Question: I am looking to create a VBA macro (from Excel) that searches for an email with an account number in the body, and deletes all other table elements within that email except for the row with my element I specified.
For example, please see the attachment below. Let's say the number I searched for was the "222222222222" number. I would need the VBA code to keep the table headers, delete all of the accounts that are not the "<PHONE>" (so all of the 1111 accounts) while also keeping the holding quantity. Is there code that can delete all text after "<PHONE>" but stop deleting at the word "Term"? On that token, can it start deleting after the word "Deadline" but stop deleting when it reaches the "222222..." account?

Please let me know if there are any methods I can focus on to achieve this.
Thank you!
(P.S. these emails vary in length, and many of them are received every day. Additionally, I already have the code that can search and open the email by searching for text. I just can't figure out how to delete this extraneous stuff I'm not looking for.)
I have attached my relevant code to search and open the email below:
'''
Dim olApp As Outlook.Application
Dim olNs As Namespace
Dim Fldr As MAPIFolder
Dim olMail As Outlook.MailItem
Dim i As Integer
Dim olMsg As Outlook.MailItem
Dim r As Range
Dim strLocation As String
Dim o As Outlook.Application
Dim strbody As String
Dim objInspector As Object
Set r = ActiveSheet.Buttons(Application.Caller).TopLeftCell
Range(Cells(r.Row, r.Column), Cells(r.Row, r.Column)).Select
Set olApp = New Outlook.Application
Set olNs = olApp.GetNamespace("MAPI")
Set Fldr = olNs.GetDefaultFolder(olFolderInbox).Folders(" Notifications Macro")
i = 1
For Each olMail In Fldr.Items
If InStr(olMail.body, ActiveCell.Offset(rowOffset:=0, ColumnOffset:=-3).Value) <> 0 Then
olMail.display
If InStr(olMail.body, "Mandatory Event: No Responses Required for this") Then
strbody = "<BODY style=font-size:11pt;font-family:Calibri>Team,<br><br>" & _
"Please see the notice below regarding " & _
ActiveCell.Offset(rowOffset:=0, ColumnOffset:=-2).Value & _
".<br><br> This is for informational purposes and no action is required.<br><br>" & _
"Thank you!"
With olMail.Forward
.To = ActiveCell.Offset(ColumnOffset:=-1)
.display
SendKeys ("%")
SendKeys ("7")
'Call Sleep
Application.Wait (Now + TimeValue("0:00:03"))
.HTMLBody = strbody & "<br>" & .HTMLBody
.HTMLBody = Replace(.HTMLBody, ActiveCell.Offset(rowOffset:=0, ColumnOffset:=-3).Value, "<FONT style=" & Chr(34) & "BACKGROUND-COLOR: yellow" & Chr(34) & ">" & ActiveCell.Offset(rowOffset:=0, ColumnOffset:=-3).Value & "</FONT>")
End With
End If
If InStr(olMail.body, "Warning: Response Required") Then
strbody = "<BODY style=font-size:11pt;font-family:Calibri>Team,<br><br>" & _
"Please see the notice below regarding " & _
ActiveCell.Offset(rowOffset:=0, ColumnOffset:=-2).Value & _
".<br><br> If the client wishes to make an election, they will need to call the corresponding team before the deadline indicated on the notice.<br><br>" & _
"Thank you!"
With olMail.Forward
.To = ActiveCell.Offset(ColumnOffset:=-1)
.display
SendKeys ("%")
SendKeys ("7")
'Call Sleep
Application.Wait (Now + TimeValue("0:00:03"))
.HTMLBody = strbody & "<br>" & .HTMLBody
.HTMLBody = Replace(.HTMLBody, ActiveCell.Offset(rowOffset:=0, ColumnOffset:=-3).Value, "<FONT style=" & Chr(34) & "BACKGROUND-COLOR: yellow" & Chr(34) & ">" & ActiveCell.Offset(rowOffset:=0, ColumnOffset:=-3).Value & "</FONT>")
End With
End If
End If
Next
End Sub
'''
The code may look confusing, but all it does is it searches a specific outlook folder for mail containing a certain value (in cell A1... in this case... 222222222222) and then opens the email, forwards the email, and highlights the account number <PHONE>) within the email.
Ideally, a snippet of code that could delete all text before the "22222222" account number up until the word "Deadline" in addition to code that could delete text after the "<PHONE>" number until it hits the word "Term". The issue is that I would also need the quantity holding to stay, and since this number can really be anything it's difficult for me to think of how to do this.
Any guidance would be appreciated!
-- EDIT --
Here is the code for the "table" even though it does not actually display the table tags. This is where the account numbers appeared. I changed them to "111111" and "222222" respectively.
'''
</table>
<div class="normalHeader xsmall" style="color:'CE0000'; background-color: white;">
Mandatory Event: No Responses Required for this event <br/>
</div>
<table width="98%" border="0" cellspacing="0" cellpadding="4">
<tr>
<td>
&nbsp;
</td>
</tr>
<tr bgcolor="EEEEEE">
<td class="normalHeader medium" align="left" colspan="7">
Account Details
</td>
</tr>
<tr bgcolor="EFEFEF">
<td class="normalHeader xsmallAlternate" style="background-color: #EFEFEF;">
Account
</td>
<td width="100">
&nbsp;
</td>
<td align="center" class="normalHeader xsmallAlternate" width="20%" nowrap="true" style="background-color: #EFEFEF;" colspan="3">
Holding Quantity
</td>
<td width="100">
&nbsp;
</td>
<td class="normalHeader xsmallAlternate" nowrap="true" style="background-color: #EFEFEF;">
Account Deadline
</td>
</tr>
<tr class="xsmall">
<td nowrap="true">
<PHONE>
</td>
<td>&nbsp;</td>
<td width="100">
&nbsp;
</td>
<td align="right" nowrap="true">
25,000
</td>
<td width="100">
&nbsp;
</td>
<td>&nbsp;</td>
<td style="font-weight: bold;">
</td>
</tr>
<tr class="xsmall">
<td nowrap="true">
<PHONE>
</td>
<td>&nbsp;</td>
<td width="100">
&nbsp;
</td>
<td align="right" nowrap="true">
50,000
</td>
<td width="100">
&nbsp;
</td>
<td>&nbsp;</td>
<td style="font-weight: bold;">
</td>
</tr>
<tr class="xsmall">
<td nowrap="true">
222222222222
</td>
<td>&nbsp;</td>
<td width="100">
&nbsp;
</td>
<td align="right" nowrap="true">
50,000
</td>
<td width="100">
&nbsp;
</td>
<td>&nbsp;</td>
<td style="font-weight: bold;">
</td>
</tr>
<tr class="xsmall">
<td nowrap="true">
<PHONE>
</td>
<td>&nbsp;</td>
<td width="100">
&nbsp;
</td>
'''
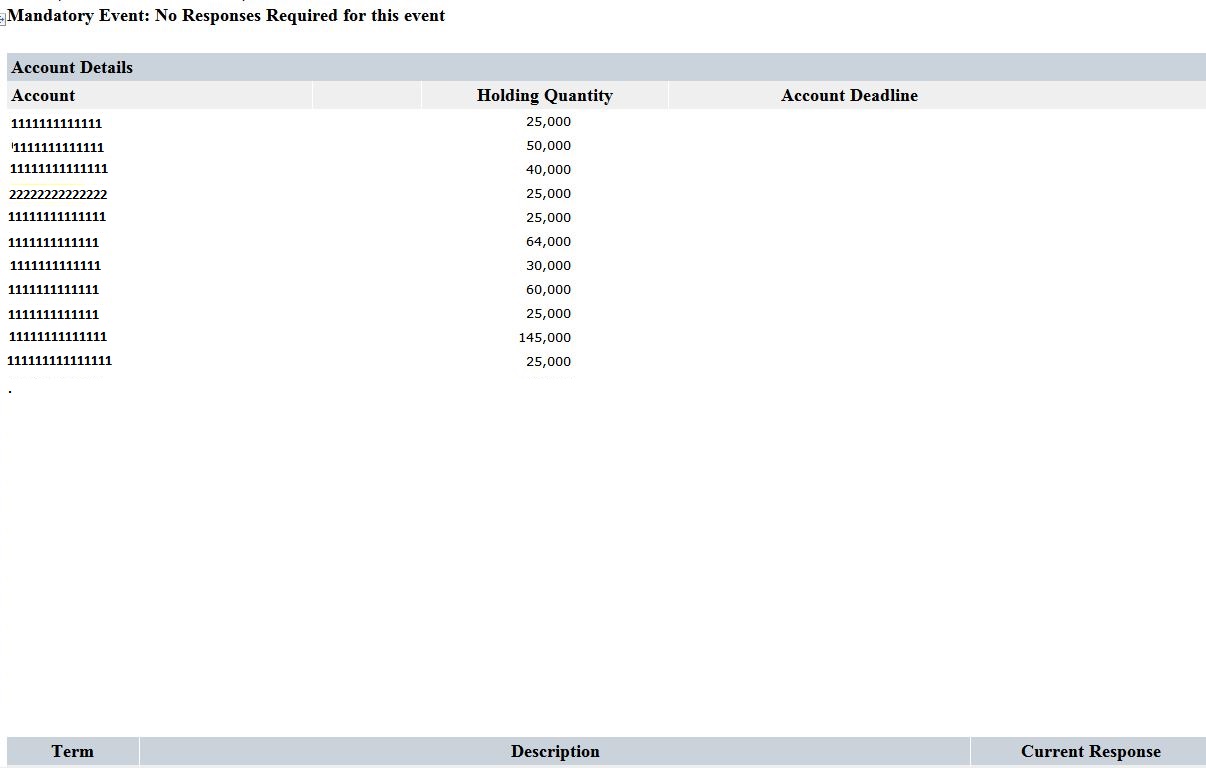
Answer: That's a bummer, but not suprising since there's a lot going on here. Let's try a different approach. Here's an example that does not involve Excel or Outlook. I'm doing this for clarity since the Excel and Outlook stuff is gumming up the works. I'll let you decide how you'd like to plug it into your existing function.
Please get rid of any of my previous code and create a new module within Excel. (Assuming you're using Excel from the looks of the code)
'''
Function GetTestHTML() As String
'This respresents the e-mail's html body; use the e-mails html body for the real thing
Dim strOut As String
strOut = "<html><body>"
strOut = strOut & "<div>Some Random Text in a div in made up html. Can be anything really.</div>"
strOut = strOut & "<table>"
strOut = strOut & "<tr><td>&nbsp;</td></tr>" 'first tr is just blank
strOut = strOut & "<tr><td>Account Details</td></tr>" '2nd tr is 'Account Details'
strOut = strOut & "<tr><td>Account</td><td>Holding Quantity</td><td>Account Deadline</td></tr>" '3rd tr is the column headers
strOut = strOut & "<tr><td><PHONE></td><td>25,000</td><td>&nbsp</td></tr>" 'here's the first real data row
strOut = strOut & "<tr><td><PHONE></td><td>50,000</td><td>&nbsp</td></tr>"
strOut = strOut & "<tr><td>222222222222</td><td>50,000</td><td>&nbsp</td></tr>"
strOut = strOut & "<tr><td>333333333333</td><td>75,000</td><td>&nbsp</td></tr>"
strOut = strOut & "</table>"
strOut = strOut & "</body></html>"
GetTestHTML = strOut
End Function
'''
'''
Function TestHtmlTableReplace()
Dim nTableStart As Long, nTableEnd As Long
Dim strTableOrg As String, strTableNew As String
Dim strHTMLBody As String
Dim strAccount As String
strAccount = "222222222222" 'this value represents current account number; use the excel range account number for the real thing
strHTMLBody = GetTestHTML 'This respresents the e-mail's html body; use the e-mails html body for the real thing
'>>>>>>>>>>>>>>>>>>>>>>>>>>>>>>>>>>> First we isolate the TABLE block >>>>>>>>>>>>>>>>>>>>>>>>>>>>>>>>>>>>>>>
'As you already do, we are banking on the given account number being included somewhere in the body of the html
'not only in the body, but within a TABLE object; if it's not, then we are SOL!
'get the pos of your account number which is in the middle of a table object
nTableStart = InStr(1, strHTMLBody, strAccount)
'now get the pos of the start of the table object by going in reverse from the starting pos of the previous instr
'checking using uppercase because the source case is unknown
nTableStart = InStrRev(UCase(strHTMLBody), "<TABLE") 'leaving out the ending > incase there are other things in the tag
'now get the end of the table object
'checking using uppercase because the source case is unknown
nTableEnd = InStr(nTableStart, UCase(strHTMLBody), "</TABLE>") + Len("</TABLE>")
'save the original table in a string so you can replace it with the new table later
strTableOrg = Mid(strHTMLBody, nTableStart, nTableEnd - nTableStart)
MsgBox "This is our table isolated from the HTML." & vbCrLf & vbCrLf & "We are going to replace it with a modified version that only shows rows with the given account number" & vbCrLf & vbCrLf & strTableOrg
'<<<<<<<<<<<<<<<<<<<<<<<<<<<<<<<<<< First we isolate the TABLE block <<<<<<<<<<<<<<<<<<<<<<<<<<<<<<<<<<<<<<<<<
'>>>>>>>>>>>>>>>>>>>>>>>>>>>>>>>>>> Now we modify the table block and replace the original HTML >>>>>>>>>>>>>>>>>>>>>>>>
strTableNew = GetUpdatedTable(strTableOrg, strAccount)
MsgBox "This is our modified table." & vbCrLf & vbCrLf & "Now all we have to do is replace the original table with this one in our HTML:" & vbCrLf & vbCrLf & strTableNew
MsgBox "The Original HTML:" & vbCrLf & vbCrLf & strHTMLBody
strHTMLBody = Replace(strHTMLBody, strTableOrg, strTableNew)
MsgBox "This is the Modified HTML: " & vbCrLf & vbCrLf & strHTMLBody
End Function
'''
'''
Function GetUpdatedTable(ByRef strTableOrg As String, ByRef strAccount As String) As String
'now we have the table isolated and can play around until the desired results are acheived
' On Error GoTo ErrHandler
Dim strTable As String
Dim nStart As Long, nEnd As Long
Dim strTRBlock As String
'first tr is just blank
nStart = InStr(1, strTableOrg, "<tr")
If nStart < 1 Then Exit Function 'couldnt find it
nStart = nStart + Len("<tr")
'2nd tr is 'Account Details'
nStart = InStr(nStart, strTableOrg, "<tr")
If nStart < 1 Then Exit Function 'couldnt find it
nStart = nStart + Len("<tr")
'3rd tr is the column headers
nStart = InStr(nStart, strTableOrg, "<tr")
If nStart < 1 Then Exit Function 'couldnt find it
nEnd = InStr(nStart, strTableOrg, "</tr>") + Len("</tr>")
'we now have the first part of the table preserved
strTable = Left(strTableOrg, nEnd - 1)
'ditching that preserved part from what we do next.; all trs should have class="xsmall")
strTableOrg = Trim(Replace(strTableOrg, strTable, ""))
nStart = 1
Do
nStart = InStr(nStart, strTableOrg, "<tr")
If nStart < 1 Then Exit Do
nEnd = InStr(nStart, strTableOrg, "</tr>") + Len("</tr>")
strTRBlock = Trim(Mid(strTableOrg, nStart, nEnd - nStart))
'see if the account number is in this tr block
If InStr(1, strTRBlock, strAccount) > 0 Then
strTable = strTable & strTRBlock 'it was found so add this to the resulting table; we dont care about the block if it wasnt found
End If
nStart = nEnd
Loop
'add the </table> part since it wasnt accounted for
strTable = strTable & "</table>"
GetUpdatedTable = strTable
ErrHandler:
If Err.Number <> 0 Then
MsgBox Err.Description, vbExclamation, "Error " & Err.Number
End If
End Function
'''
Finally, click somewhere in the body of the TestHtmlTableReplace() function and run the code. Happy coding and a very happy 4th!